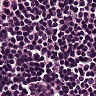
Metastatic tissue present: no